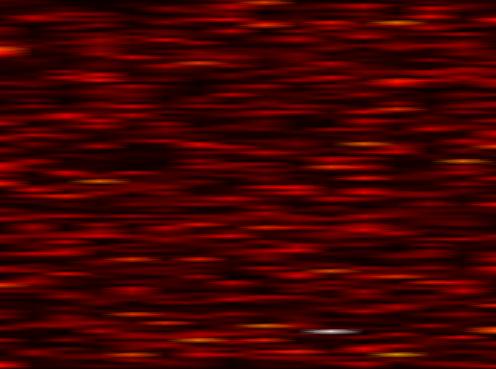
Label: WOLA